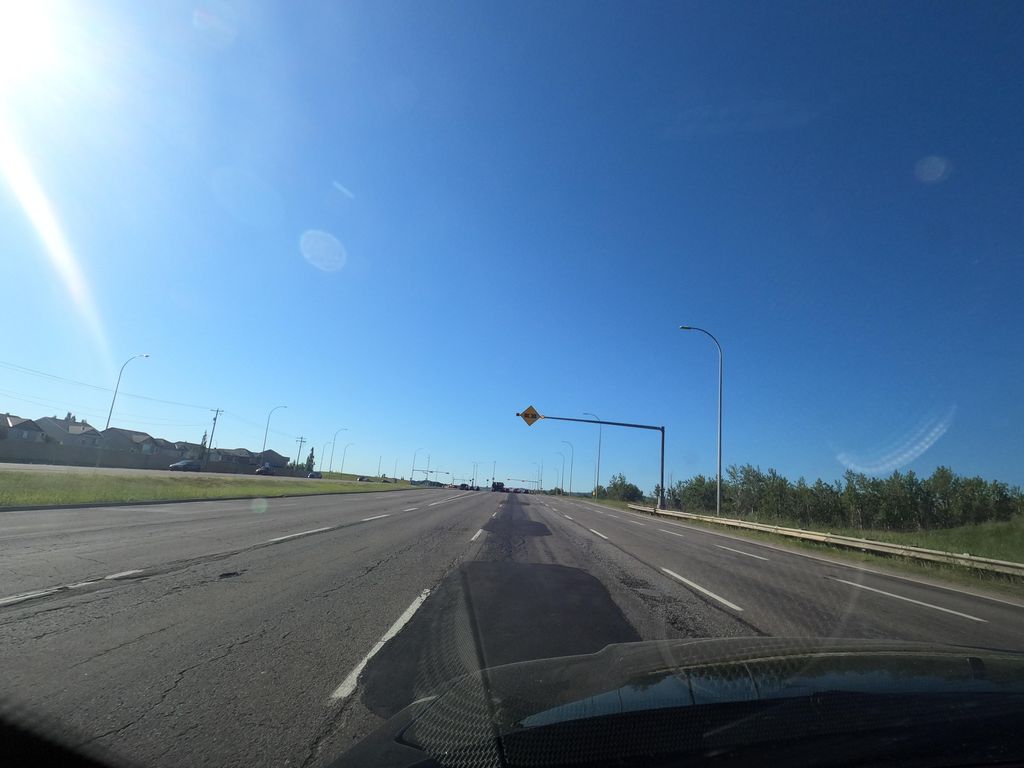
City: calgary